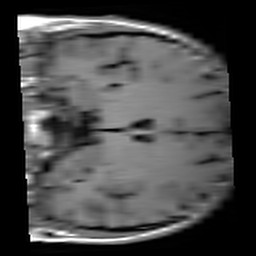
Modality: T1w
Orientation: coronal
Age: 27
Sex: male
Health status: healthy
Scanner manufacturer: siemens
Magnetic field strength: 3 T
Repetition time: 4.1 s
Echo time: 0.0085 s